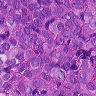
Metastatic tissue present: yes